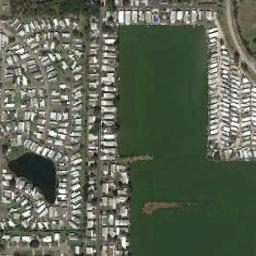
Label: residential